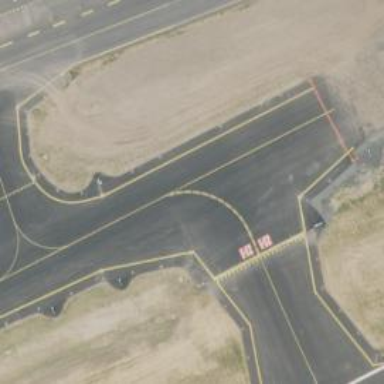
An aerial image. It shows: Image of taxiway at airport.